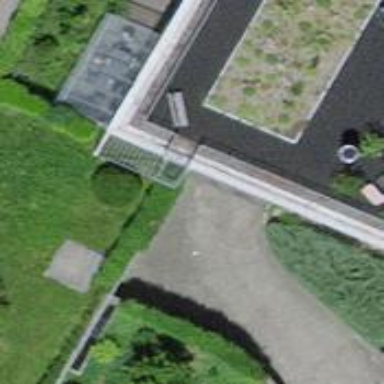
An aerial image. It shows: Parking entrance.